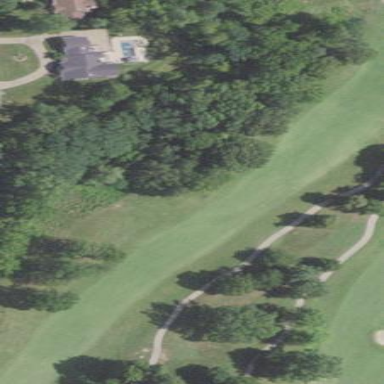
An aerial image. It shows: Golf fairway surrounded by grass.